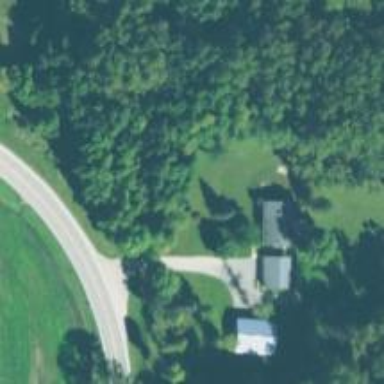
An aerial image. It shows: Driveway.